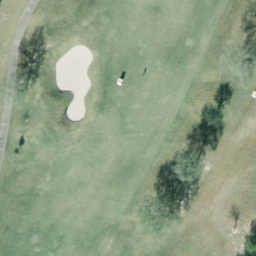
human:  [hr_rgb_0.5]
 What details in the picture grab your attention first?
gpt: golf course